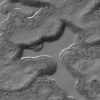
Label: not_dusty